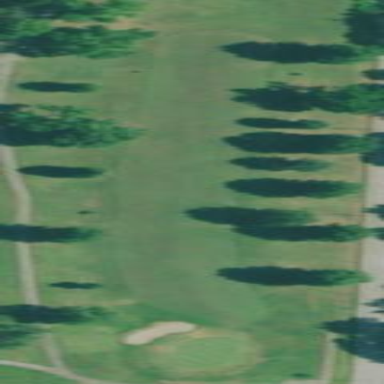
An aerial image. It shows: Rough grassy area used for golf.